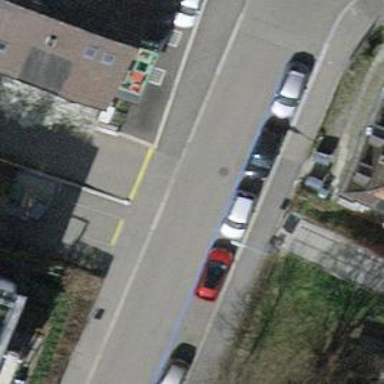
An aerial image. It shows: Set of steps on the road.